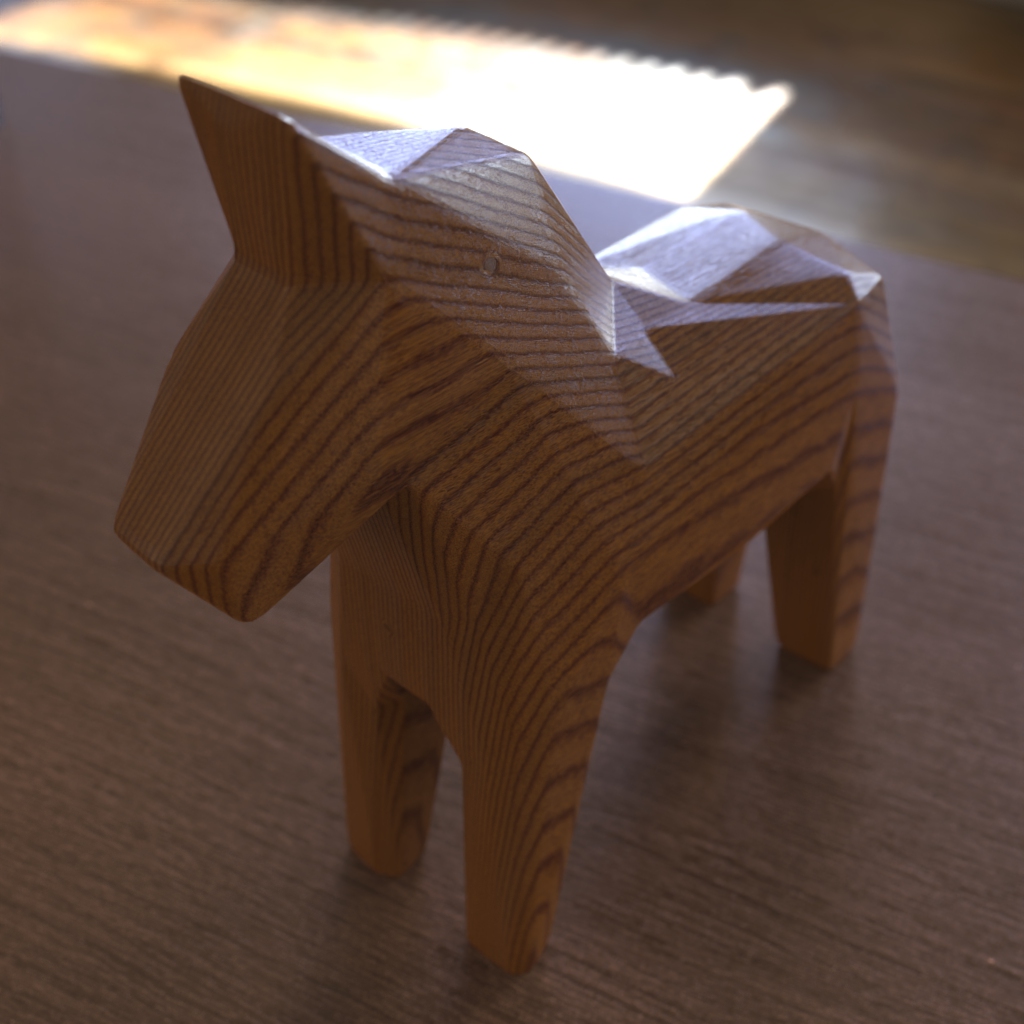
A high quality rendering of a dalahest_oak dalecarlian horse figurine made of varnished dark oak standing on a wooden table in an an apartment with natural bright daylight from windows,long shot of an overhead view from the front right side , 50 mm, f 11